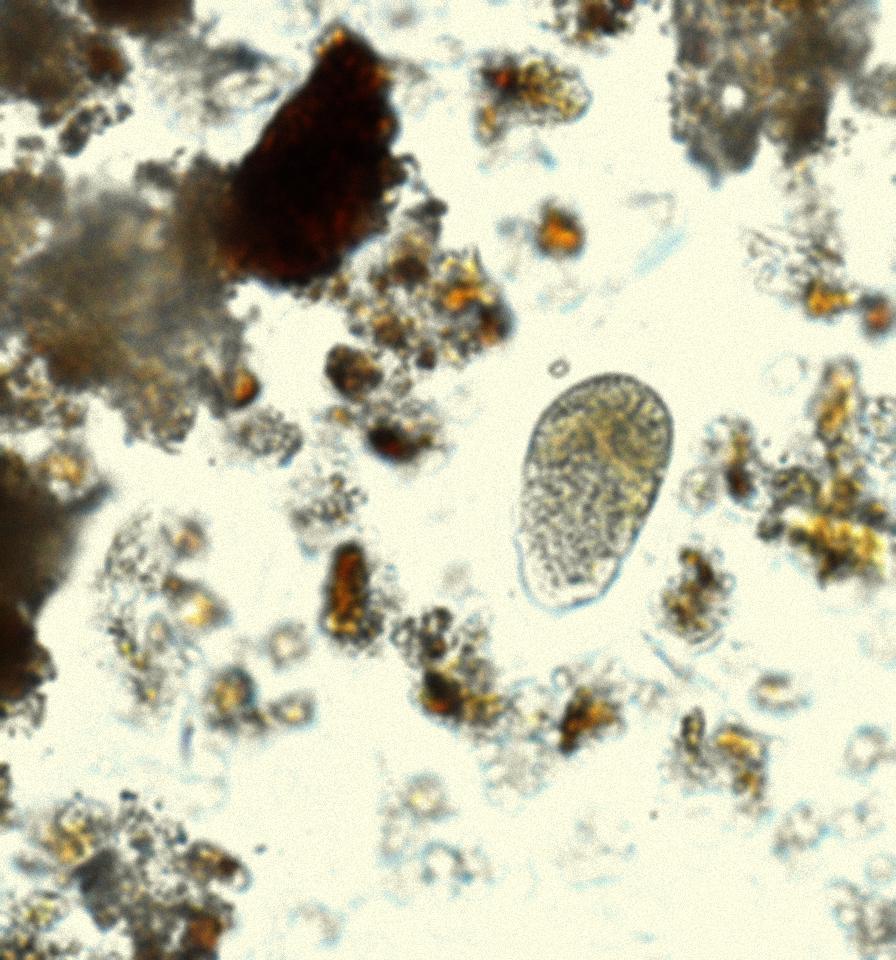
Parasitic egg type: Hookworm egg